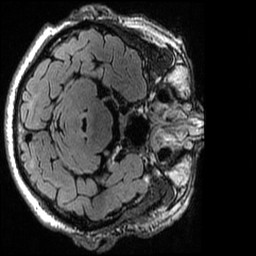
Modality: T2w
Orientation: axial
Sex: male
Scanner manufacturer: ge
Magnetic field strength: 3 T
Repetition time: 6 s
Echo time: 0.1277 s